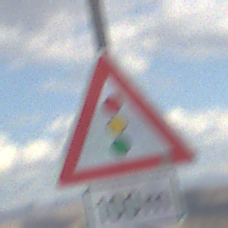
Verkehrszeichen: Lichtzeichenanlage
Zusatzzeichen unten: Entfernungsangaben1
Umgebung: Outdoor, Nature
Tageszeit: Midday
Wetter: PartlyCloudy
Licht: Natural
Jahreszeit: NotSpecified
Kontrast: LowContrast